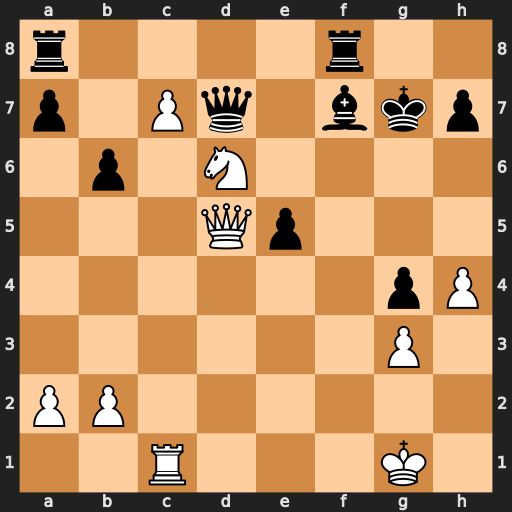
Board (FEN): r4r2/p1Pq1bkp/1p1N4/3Qp3/6pP/6P1/PP6/2R3K1
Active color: w
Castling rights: -
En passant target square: -
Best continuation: Qxe5+ Kg8 Nf5 Qxf5 Qxf5